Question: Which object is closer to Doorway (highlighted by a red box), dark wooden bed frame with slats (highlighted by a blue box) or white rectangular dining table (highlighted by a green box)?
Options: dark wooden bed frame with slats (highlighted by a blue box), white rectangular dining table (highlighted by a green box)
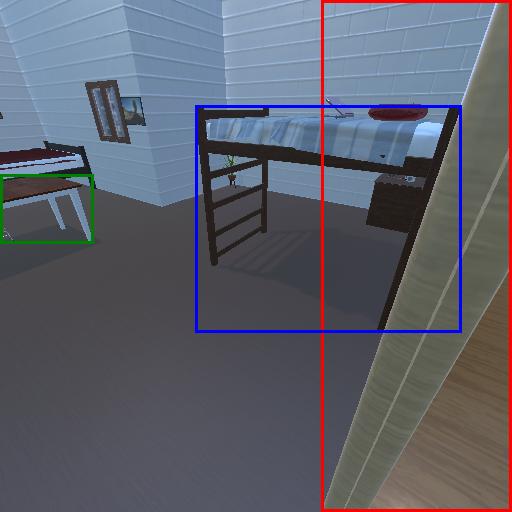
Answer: dark wooden bed frame with slats (highlighted by a blue box)